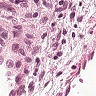
Metastatic tissue present: no